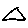
Label: triangle